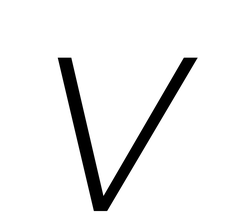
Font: Poppins-ExtraLightItalic